Field crop: tomato
Growth stage: 1
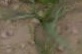
Species: cyperus